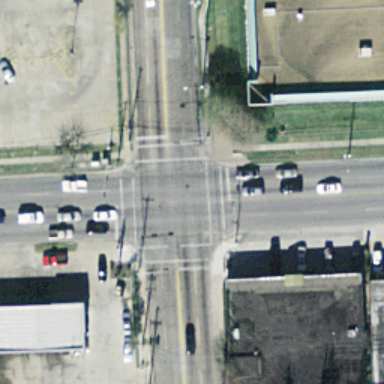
An intersection with many cars on the road .